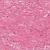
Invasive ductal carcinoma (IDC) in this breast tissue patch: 0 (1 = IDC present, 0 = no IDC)